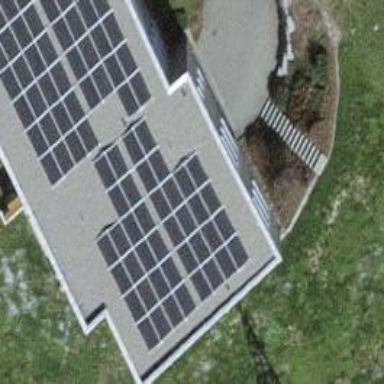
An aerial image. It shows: Solar power generator.